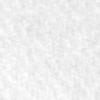
Label: no_change